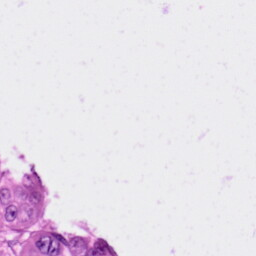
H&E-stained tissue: Skin